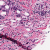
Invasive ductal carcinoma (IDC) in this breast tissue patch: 0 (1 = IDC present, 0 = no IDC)